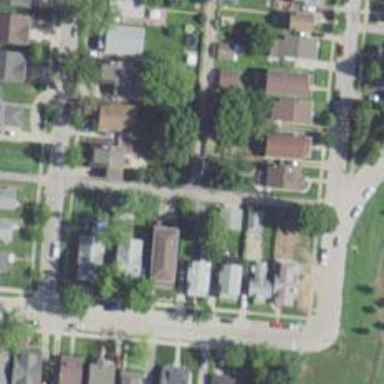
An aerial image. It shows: Alleyway designated as service road.